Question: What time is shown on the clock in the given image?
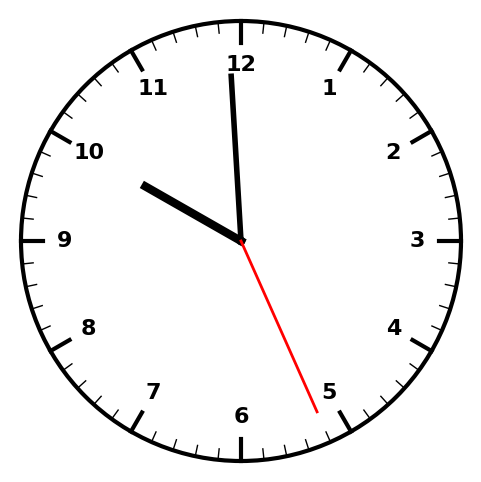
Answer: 09:59:26